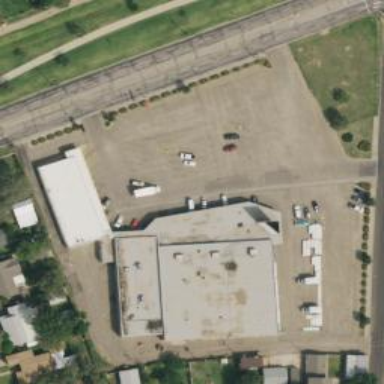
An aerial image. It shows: Retail area.